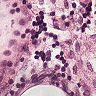
Metastatic tissue present: no